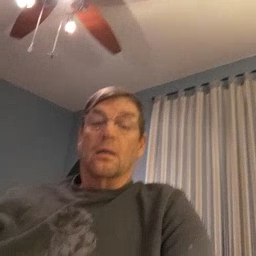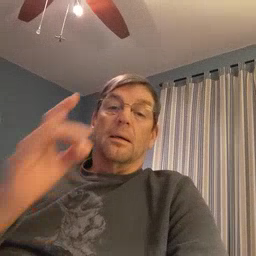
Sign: bee